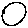
Label: circle